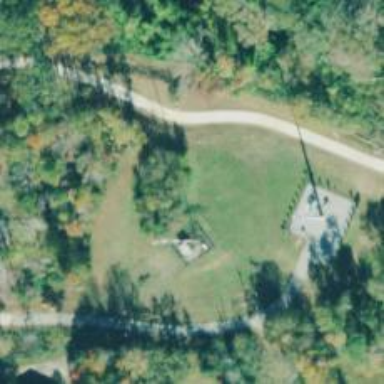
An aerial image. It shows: Man-made mast used for communication purposes.